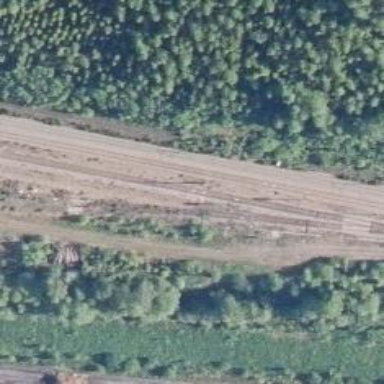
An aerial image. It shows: Wedge is used for the railway derail.